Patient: sex F, age 62
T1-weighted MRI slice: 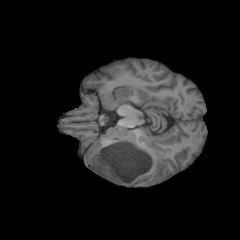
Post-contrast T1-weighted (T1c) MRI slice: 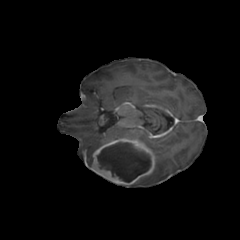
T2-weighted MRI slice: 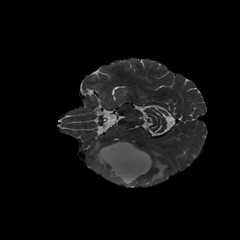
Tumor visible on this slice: yes
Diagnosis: Glioblastoma, IDH-wildtype
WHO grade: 4